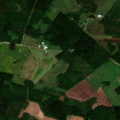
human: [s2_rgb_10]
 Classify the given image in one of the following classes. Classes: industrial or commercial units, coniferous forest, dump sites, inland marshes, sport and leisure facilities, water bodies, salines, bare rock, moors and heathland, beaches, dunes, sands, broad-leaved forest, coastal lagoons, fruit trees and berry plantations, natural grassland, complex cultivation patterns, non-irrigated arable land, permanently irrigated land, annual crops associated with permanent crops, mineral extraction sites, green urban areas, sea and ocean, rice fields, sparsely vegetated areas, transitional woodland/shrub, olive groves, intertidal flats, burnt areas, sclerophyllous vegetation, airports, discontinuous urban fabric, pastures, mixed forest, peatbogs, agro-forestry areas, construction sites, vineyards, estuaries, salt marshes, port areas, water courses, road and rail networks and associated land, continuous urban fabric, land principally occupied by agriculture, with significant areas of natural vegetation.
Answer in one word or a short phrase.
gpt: non-irrigated arable land, land principally occupied by agriculture, with significant areas of natural vegetation, broad-leaved forest, mixed forest